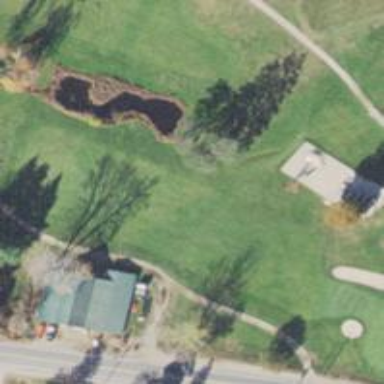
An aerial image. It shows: View of golf hole.